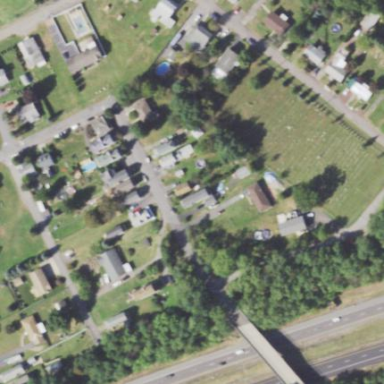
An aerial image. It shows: Cemetery.